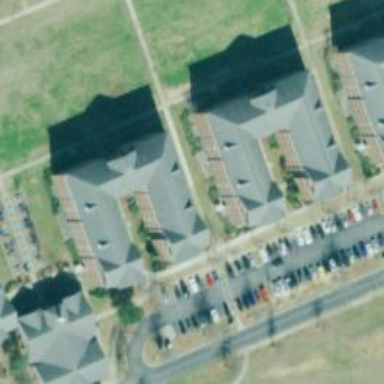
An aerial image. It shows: Dormitory building.